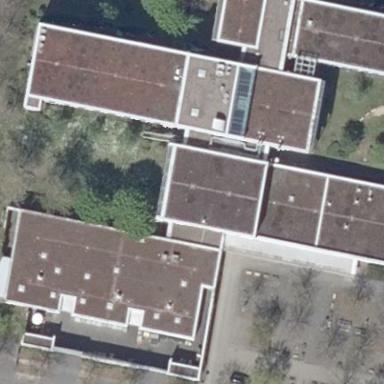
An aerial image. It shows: Part of building.